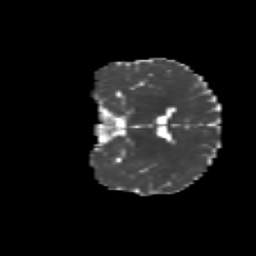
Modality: MD
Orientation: coronal
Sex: male
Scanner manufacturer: siemens
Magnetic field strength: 3 T
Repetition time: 5 s
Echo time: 0.071 s